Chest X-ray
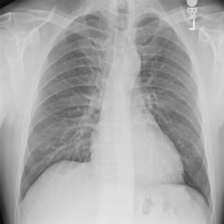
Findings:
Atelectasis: negative
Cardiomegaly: negative
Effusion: negative
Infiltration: negative
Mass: negative
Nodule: negative
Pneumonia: negative
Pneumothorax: negative
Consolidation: negative
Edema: negative
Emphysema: negative
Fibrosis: negative
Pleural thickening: negative
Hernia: negative